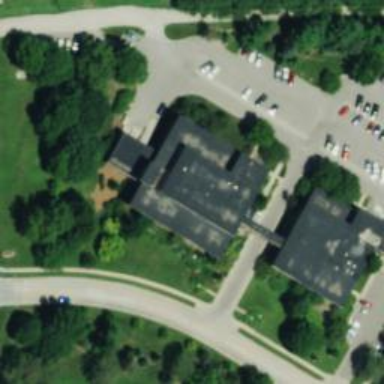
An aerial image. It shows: Government office.